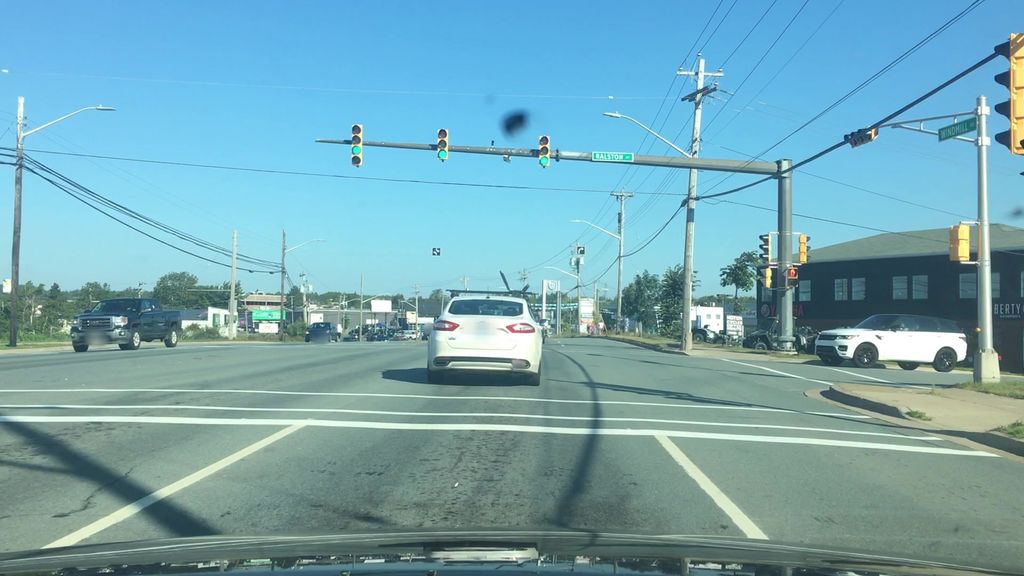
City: halifax